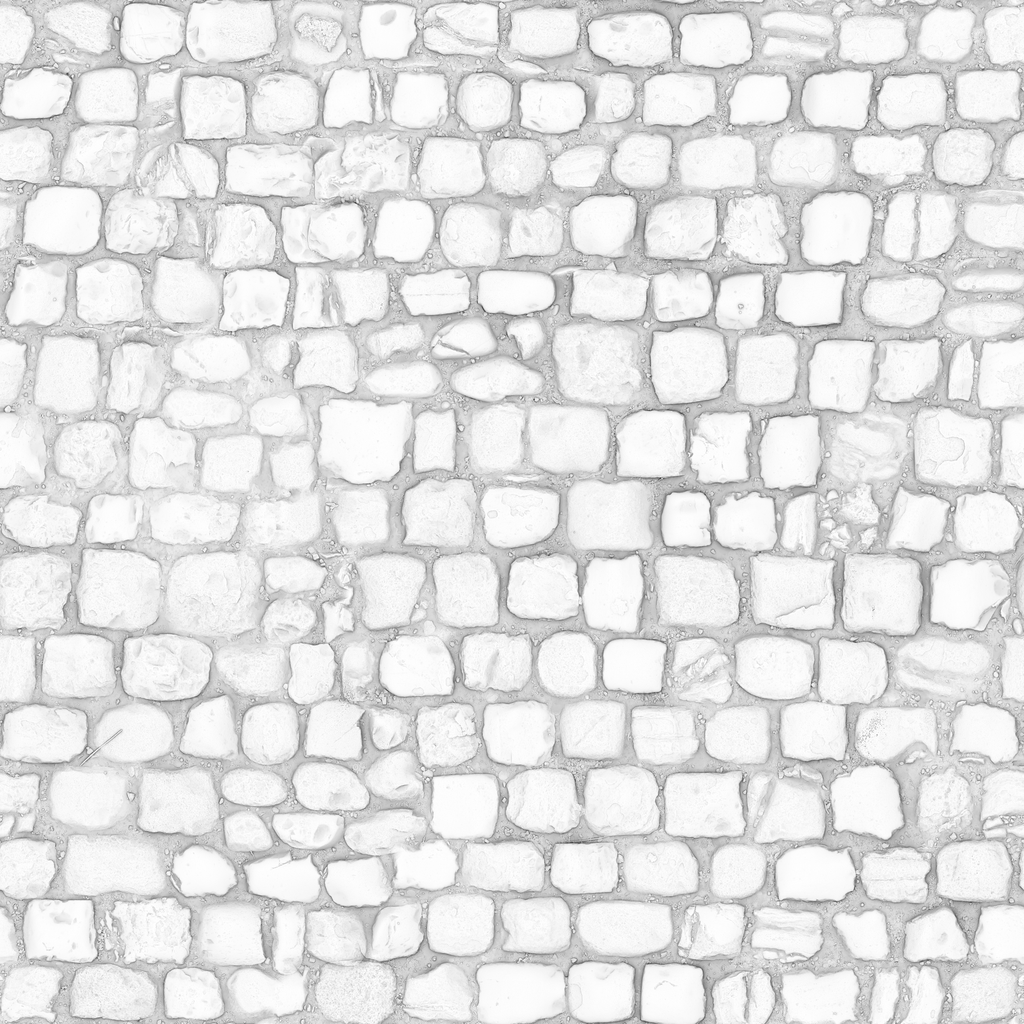
Texture map type: AmbientOcclusion